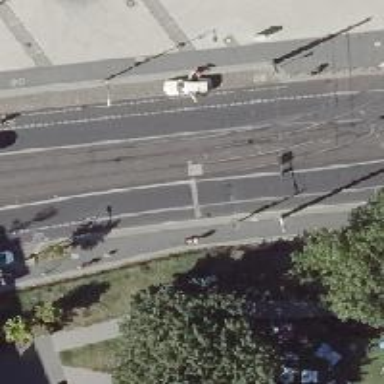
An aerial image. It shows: Road with traffic signals.